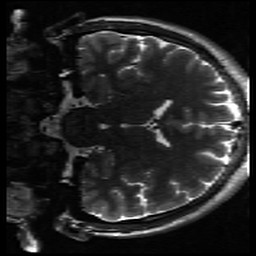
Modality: inplaneT2
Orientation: coronal